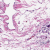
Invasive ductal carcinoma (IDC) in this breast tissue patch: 0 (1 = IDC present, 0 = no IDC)